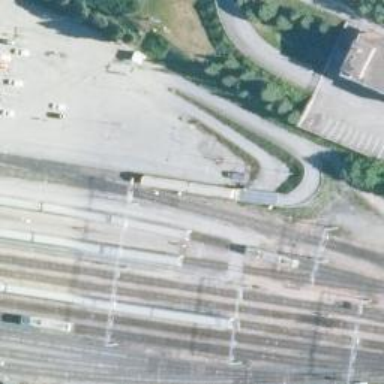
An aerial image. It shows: Level crossing with saltire markings.